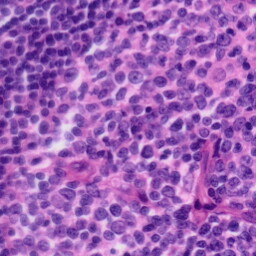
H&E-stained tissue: Tonsil